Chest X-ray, PA view. Patient: 46 years old, sex M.
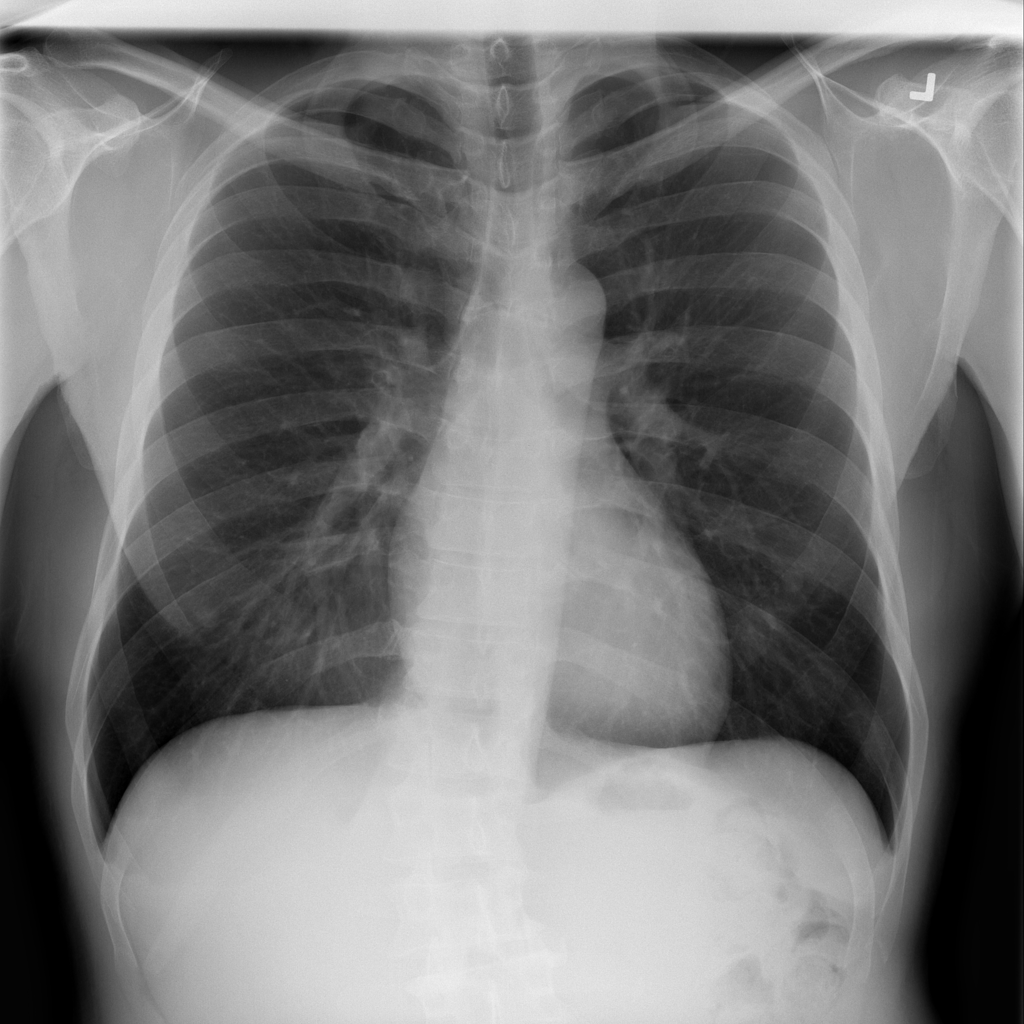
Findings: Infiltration